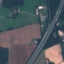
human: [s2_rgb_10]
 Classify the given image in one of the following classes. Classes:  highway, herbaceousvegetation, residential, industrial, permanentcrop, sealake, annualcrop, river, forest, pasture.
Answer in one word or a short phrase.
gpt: Highway